九年级 · 解析几何
综合与探究

如图, 抛物线 $y=a x^{2}+b x+3$ 与 $x$ 轴交于 $\mathrm{A}, B$ 两点, 与 $y$ 轴交于点 $C$, 直线 $l$ 与拋物线交于 $A(-6,0), D(-1,5)$ 两点, 点 $P$ 是直线 $A D$ 上方抛物线上一点, 设点 $P$ 的横坐标为 $m$, 过点 $P$作 $P E \perp A D$ 于点 $E$.

(1)求抛物线的函数表达式;

(2)当 $P E$ 的长最大时, 求线段 $P E$ 的最大值及此时点 $P$ 的坐标;

(3)连接 $B C, O P$, 试探究: 在点 $P$ 运动的过程中, 是否存在点 $P$, 使得 $\angle O P E=\angle B C O$,若存在, 请直接写出 $m$ 的值; 若不存在, 请说明理由.

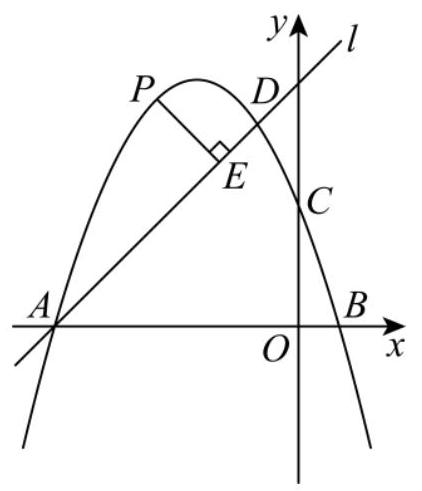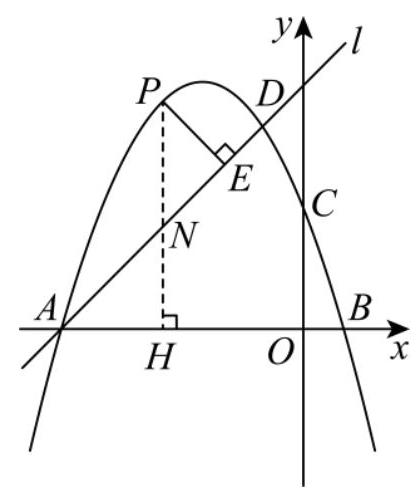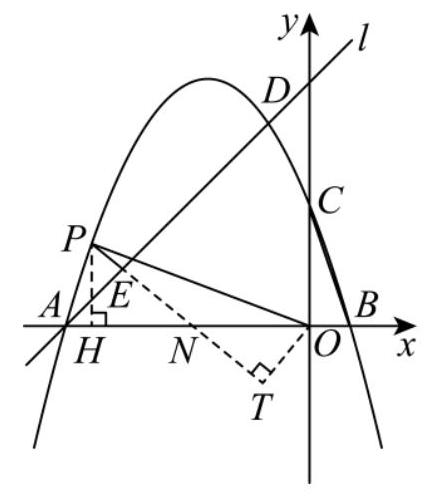
答案:  (1) $y=-\frac{1}{2} x^{2}-\frac{5}{2} x+3$

(2) 点 $P$ 的坐标为 $\left(-\frac{7}{2}, \frac{45}{8}\right), P E$ 的最大值为 $\frac{25 \sqrt{2}}{16}$

(3)存在, $\quad m=-\sqrt{10}-2$

解析: (1) 由待定系数法即可求解;

（2）证明 $P E=\frac{\sqrt{2}}{2} P N$, 进而求解;

（3）在 $R t \triangle P T O$ 中, $\tan \angle O P E=\frac{1}{3}=\frac{B T}{P T}=\frac{t}{t+P N}$, 求出 $P N=2 t$, 在等腰 $R t \triangle P H N$ 中, $P H=N H=\frac{\sqrt{2}}{2} P N=\sqrt{2} t$, 进而得到点 $P(-2 s, s)$, 即可求解.

【详解】(1) 解: 由题意得: $\left\{\begin{array}{c}36 a-6 b+3=0 \\ a-b+3=5\end{array}\right.$,
解得: $\left\{\begin{array}{l}a=-\frac{1}{2} \\ b=-\frac{5}{2}\end{array}\right.$,

故抛物线的表达式为: $y=-\frac{1}{2} x^{2}-\frac{5}{2} x+3$;

(2) 解：过点 $P$ 作 $P H \perp x$ 轴于点 $H$, 交 $A D$ 于点 $N$,

由点 A、 $D$ 的坐标得, 直线 $A D$ 的表达式为: $y=x+6$,

则直线 $A D$ 和 $x$ 轴的正半轴的夹角为 $45^{\circ}$, 则 $\angle A N H=\angle D A O=45^{\circ}=\angle P N E$,

则 $P E=\frac{\sqrt{2}}{2} P N$,

设点 $P$ 的坐标为: $\left(m,-\frac{1}{2} m^{2}-\frac{5}{2} m+3\right)$, 则点 $N(m, m+6)$,

则 $P N=-\frac{1}{2} m^{2}-\frac{5}{2} m+3-m-6=-\frac{1}{2} m^{2}-\frac{7}{2} m-3=-\frac{1}{2}\left(m+\frac{7}{2}\right)^{2}+\frac{25}{8} \leq \frac{25}{8}$,

即 $P N$ 的最大值为 $\frac{25}{8}$, 此时, 点 $P$ 的坐标为: $\left(-\frac{7}{2}, \frac{45}{8}\right)$,

则 $P E$ 的最大值为 $\frac{25 \sqrt{2}}{16}$,

故点 $P$ 的坐标为: $\left(-\frac{7}{2}, \frac{45}{8}\right), P E$ 的最大值为 $\frac{25 \sqrt{2}}{16}$;

（3）解：存在, 理由:

过点 $O$ 作 $O T \perp P E$ 交 $P E$ 的延长线于点 $T, P T$ 交 $x$ 轴于点 $N$, 过点 $P$ 作 $P H \perp x$ 轴于点 $H$,

$\because \angle O P E=\angle B C O$,

则在 $\triangle O B C$ 中, $\tan \angle O C B=\frac{O B}{O C}=\frac{1}{3}=\tan \angle O P E$,
由直线 $A D$ 的表达式知, $\angle D A O=45^{\circ}=\angle P N H=\angle B N T$,

设 $B T=t=N T$, 则 $N B=\sqrt{2} t$,

在 $R t \triangle P T O$ 中, $\tan \angle O P E=\frac{1}{3}=\frac{B T}{P T}=\frac{t}{t+P N}$,

则 $P N=2 t$,

在等腰 Rt $\triangle P H N$ 中, $P H=N H=\frac{\sqrt{2}}{2} P N=\sqrt{2} t$,

即 $P H=\sqrt{2} t, O H=B N+H N=\sqrt{2} t+\sqrt{2} t=2 \sqrt{2} t$,

设 $s=\sqrt{2} t$, 则 $P H=s, O H=2 S$,

则点 $P(-2 s, s)$, 即 $m=-2 s$,

将点 $P$ 的坐标代入抛物线的表达式得: $s=-\frac{1}{2}(-2 s)^{2}-\frac{5}{2}(-2 s)+3$,

解得: $s=\frac{2 \pm \sqrt{10}}{2}$,

则 $m=-2 s= \pm \sqrt{10}-2$ (舍去正值)，

则 $m=-\sqrt{10}-2$.

【点睛】本题是二次函数综合题, 主要考查了一次和二次函数的性质、解直角三角形等, 有一定的综合性, 难度适中.